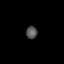
Tissue: skin
Cell type: T cells
Senescence score: 0.7321
Nuclear area (px): 139
Mean DAPI intensity: 82.885